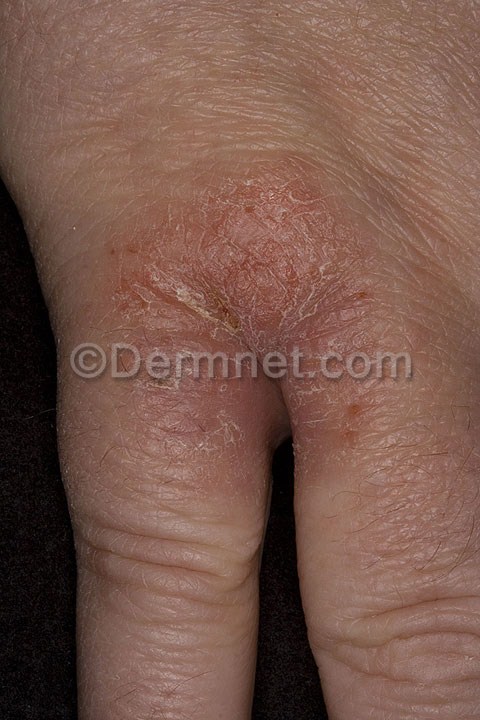
Disease: Eczema Photos